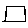
Label: square